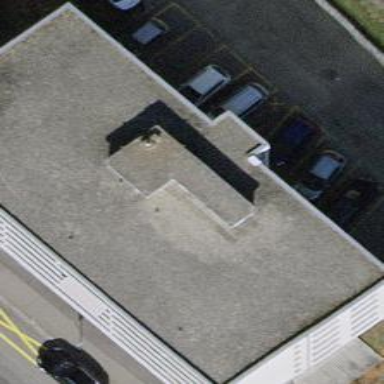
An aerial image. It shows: Apartment building with flat roof.